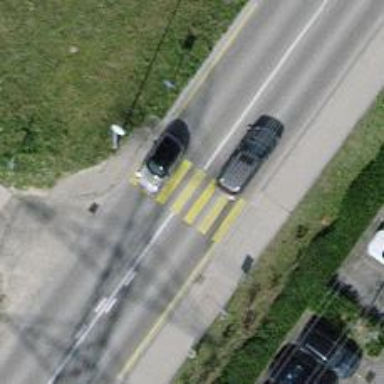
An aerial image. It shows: Uncontrolled zebra crossing on the road.